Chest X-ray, AP view. Patient: 10 years old, sex F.
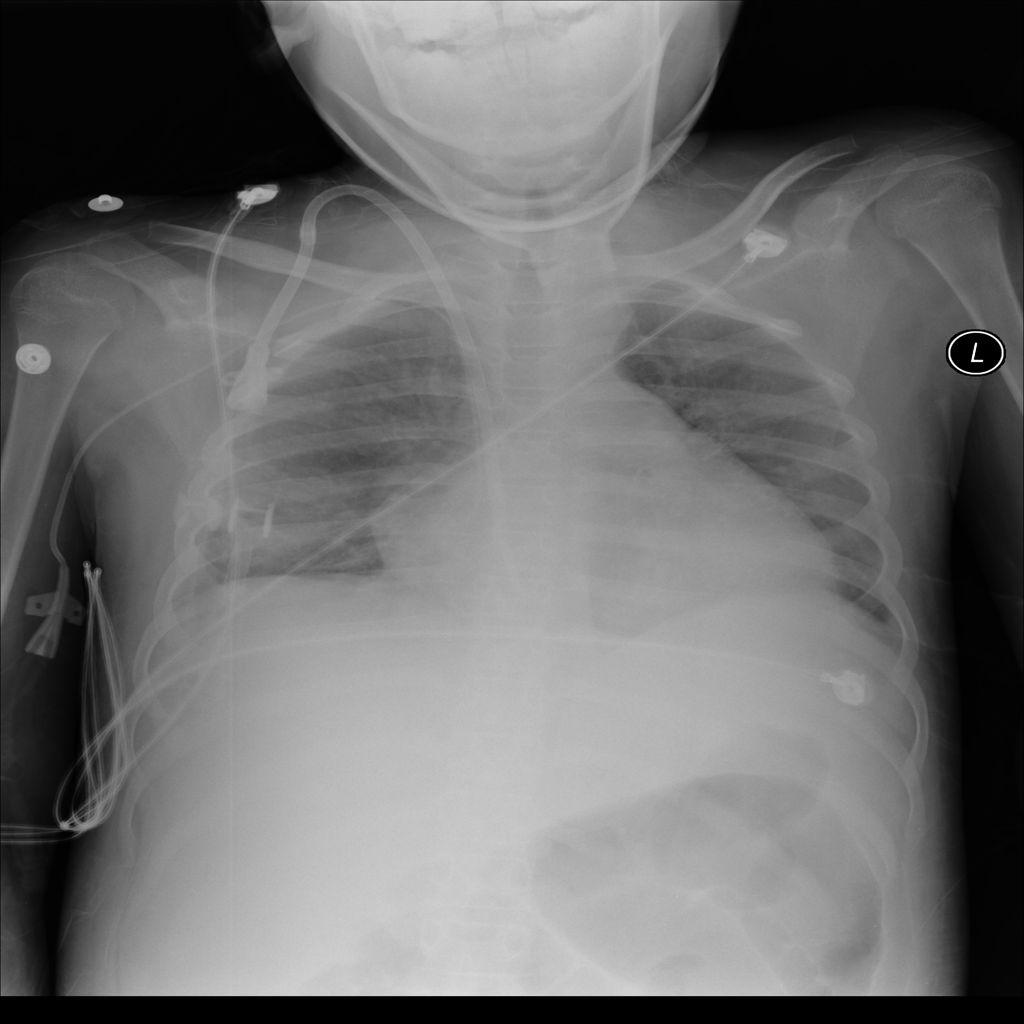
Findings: Atelectasis